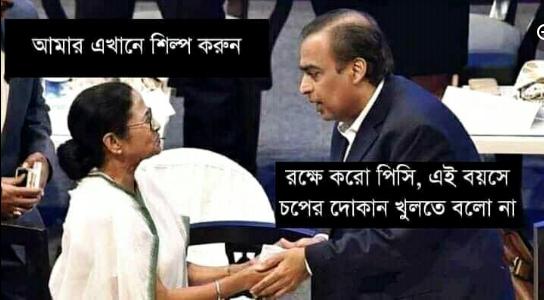
Text: আমার এখানে শিল্প করুন রক্ষে করো পিসি এই বয়সে চপের দোকান খুলতে বলো না
Label: Hate
Hate category: Political
Targeted group: Organization